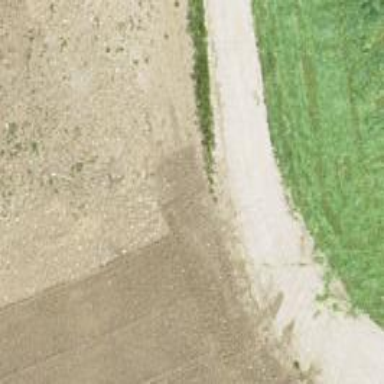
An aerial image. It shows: Unpaved track with grade2 surface.